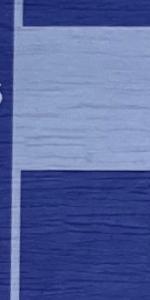
Label: Empty